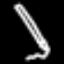
Label: pencil